Field crop: tomato
Growth stage: 1
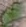
Species: solanum